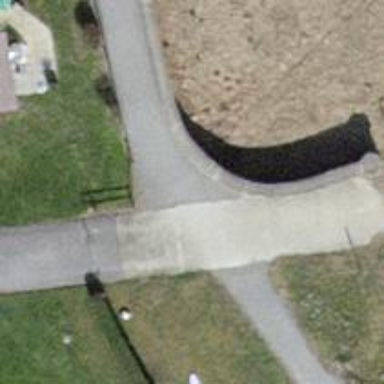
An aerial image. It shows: Asphalt service road.